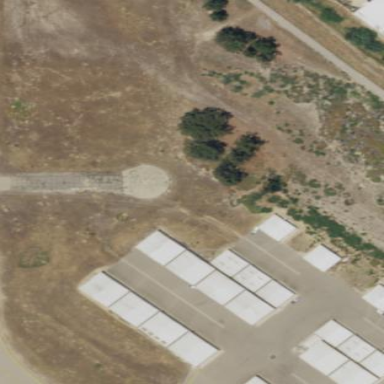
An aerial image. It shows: Apron area at the airport with paved surface.